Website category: sports
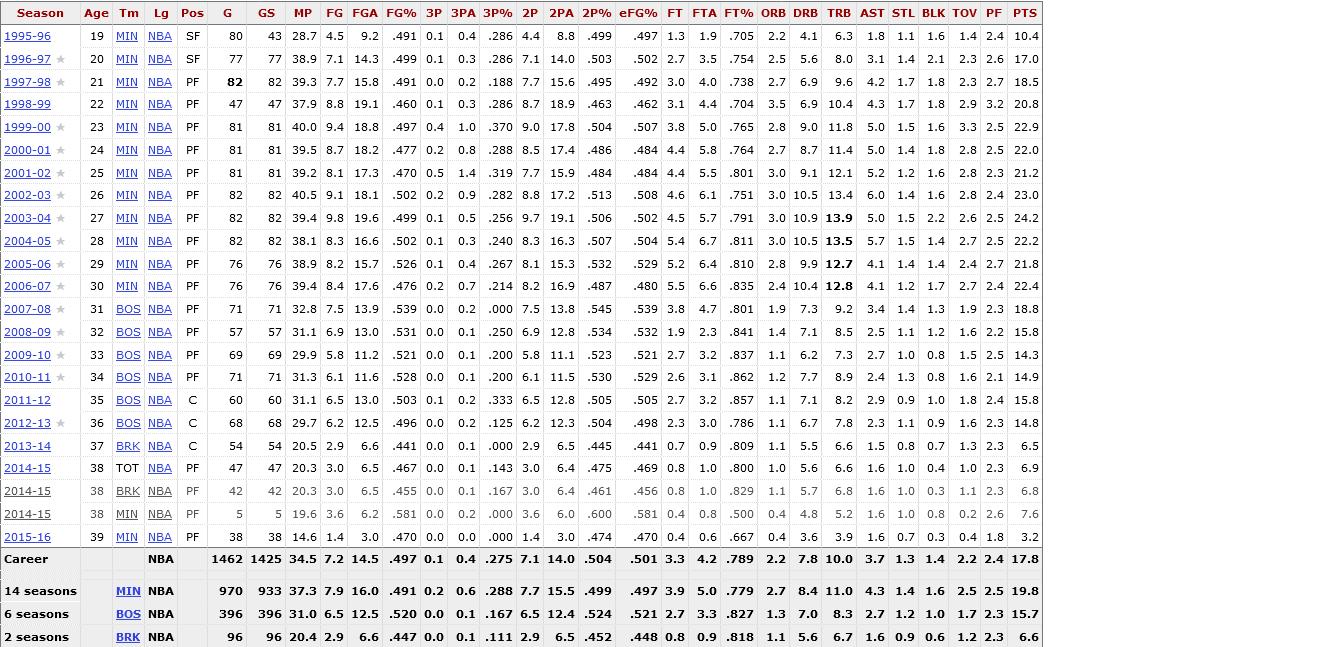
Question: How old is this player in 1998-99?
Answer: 22

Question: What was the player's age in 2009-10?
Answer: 33

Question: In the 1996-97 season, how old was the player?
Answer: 20

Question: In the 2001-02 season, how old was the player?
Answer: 25

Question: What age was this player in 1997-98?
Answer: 21

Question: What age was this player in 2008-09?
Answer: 32

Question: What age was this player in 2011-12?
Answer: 35

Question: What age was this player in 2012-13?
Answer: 36

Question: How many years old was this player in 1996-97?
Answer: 20

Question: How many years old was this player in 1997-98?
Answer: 21

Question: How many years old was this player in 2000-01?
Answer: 24

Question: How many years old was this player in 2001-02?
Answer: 25

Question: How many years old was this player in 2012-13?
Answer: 36

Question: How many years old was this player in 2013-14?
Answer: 37

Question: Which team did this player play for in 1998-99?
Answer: MIN

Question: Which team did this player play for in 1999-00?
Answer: MIN

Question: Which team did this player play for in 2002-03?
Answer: MIN

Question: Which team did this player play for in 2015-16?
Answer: MIN

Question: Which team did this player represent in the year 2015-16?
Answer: MIN

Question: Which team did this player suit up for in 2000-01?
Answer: MIN

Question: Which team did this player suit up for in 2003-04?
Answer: MIN

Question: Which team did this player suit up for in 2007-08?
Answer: BOS

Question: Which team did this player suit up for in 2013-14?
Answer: BRK

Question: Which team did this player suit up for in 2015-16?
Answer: MIN

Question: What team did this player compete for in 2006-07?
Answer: MIN

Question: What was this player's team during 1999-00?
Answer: MIN

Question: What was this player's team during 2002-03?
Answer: MIN

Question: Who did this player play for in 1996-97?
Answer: MIN

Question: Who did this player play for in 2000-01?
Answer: MIN

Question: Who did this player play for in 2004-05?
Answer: MIN

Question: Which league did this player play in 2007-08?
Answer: NBA

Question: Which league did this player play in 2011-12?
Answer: NBA

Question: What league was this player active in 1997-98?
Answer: NBA

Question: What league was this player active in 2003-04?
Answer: NBA

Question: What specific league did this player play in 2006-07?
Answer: NBA

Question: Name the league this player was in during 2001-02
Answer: NBA

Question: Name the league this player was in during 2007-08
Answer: NBA

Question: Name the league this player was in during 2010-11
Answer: NBA

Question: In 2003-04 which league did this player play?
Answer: NBA

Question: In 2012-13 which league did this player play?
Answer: NBA

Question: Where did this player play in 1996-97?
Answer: NBA

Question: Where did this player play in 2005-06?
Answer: NBA

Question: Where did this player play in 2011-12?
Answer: NBA

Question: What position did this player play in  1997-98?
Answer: PF

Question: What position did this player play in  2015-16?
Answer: PF

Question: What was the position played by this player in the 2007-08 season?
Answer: PF

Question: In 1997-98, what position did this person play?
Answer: PF

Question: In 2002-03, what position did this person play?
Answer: PF

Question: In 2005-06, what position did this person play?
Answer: PF

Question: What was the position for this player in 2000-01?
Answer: PF

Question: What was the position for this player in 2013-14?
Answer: C

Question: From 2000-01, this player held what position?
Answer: PF

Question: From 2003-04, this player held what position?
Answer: PF

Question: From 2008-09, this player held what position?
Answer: PF

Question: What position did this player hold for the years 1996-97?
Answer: SF

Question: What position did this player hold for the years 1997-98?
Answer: PF

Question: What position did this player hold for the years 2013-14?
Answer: C

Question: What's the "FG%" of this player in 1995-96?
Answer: .491

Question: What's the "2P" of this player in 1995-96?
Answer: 4.4

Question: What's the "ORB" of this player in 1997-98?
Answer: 2.7

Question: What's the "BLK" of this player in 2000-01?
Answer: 1.8

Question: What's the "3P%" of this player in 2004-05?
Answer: .240

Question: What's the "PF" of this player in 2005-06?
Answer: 2.7

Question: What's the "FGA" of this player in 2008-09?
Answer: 13.0